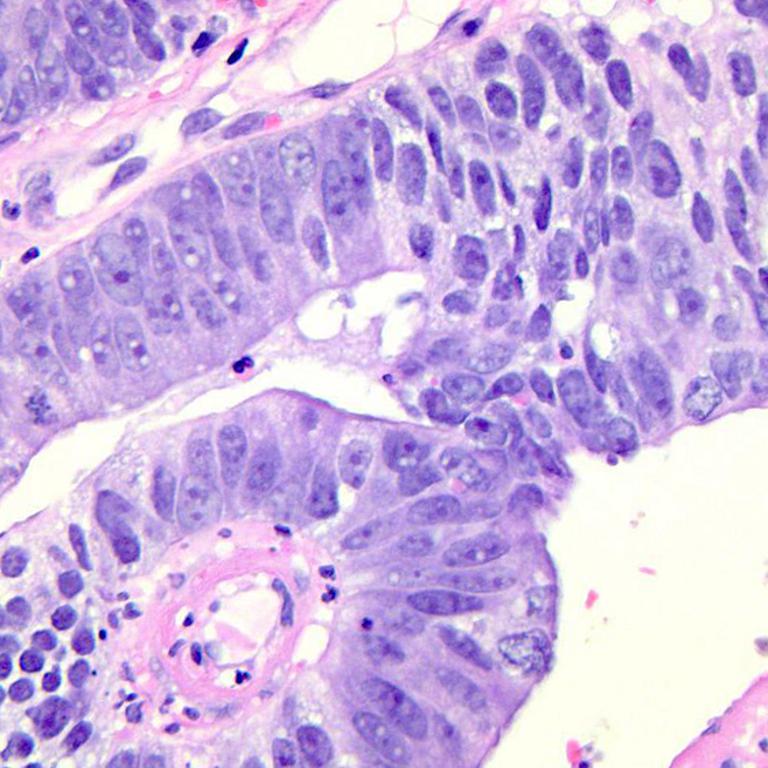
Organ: colon
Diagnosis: adenocarcinomas